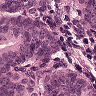
Metastatic tissue present: yes